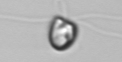
Label: flagellate_morphotype1